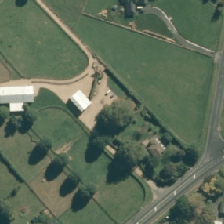
Land cover: urban_build_up